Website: crate-barrel
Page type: delivery-shipping
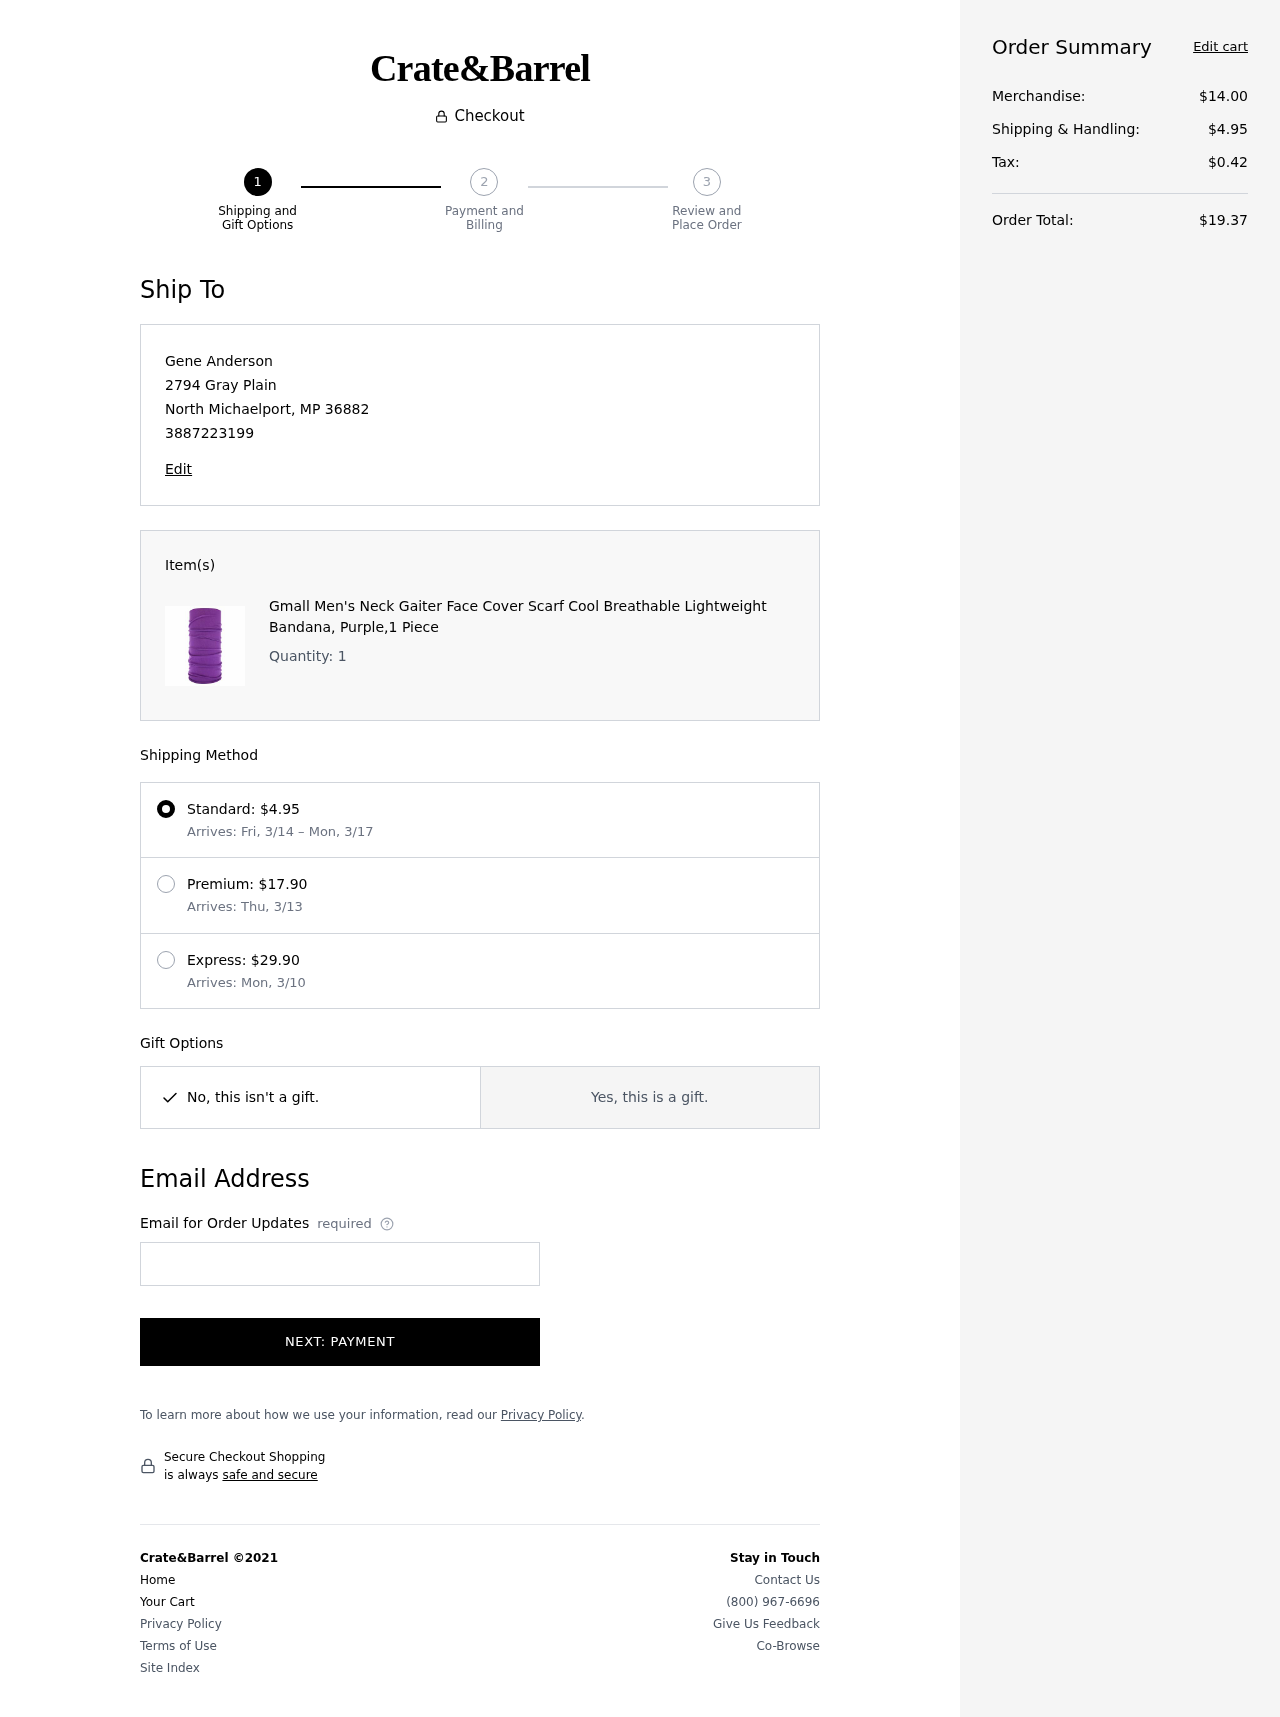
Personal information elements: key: PII_CITY
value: North Michaelport
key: PII_EMAIL
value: ganderson@gmail.com
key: PII_FULLNAME
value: Gene Anderson
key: PII_PHONE
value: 3887223199
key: PII_POSTCODE
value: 36882
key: PII_STATE_ABBR
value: MP
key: PII_STREET
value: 2794 Gray Plain
Product elements: key: PRODUCT1_NAME
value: Gmall Men's Neck Gaiter Face Cover Scarf Cool Breathable Lightweight Bandana, Purple,1 Piece
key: PRODUCT1_QUANTITY
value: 1
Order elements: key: ORDER_SHIPPING_COST
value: $4.95
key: ORDER_SHIPPING_DATE
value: Fri, 3/14
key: ORDER_DELIVERY_DATE
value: Mon, 3/17
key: ORDER_SHIPPING_COST2
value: $17.90
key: ORDER_DELIVERY_DATE2
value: Arrives: Thu, 3/13
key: ORDER_SHIPPING_COST3
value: $29.90
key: ORDER_DELIVERY_DATE3
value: Arrives: Mon, 3/10
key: ORDER_SUBTOTAL
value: $14.00
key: ORDER_TAX
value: $0.42
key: ORDER_TOTAL
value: $19.37